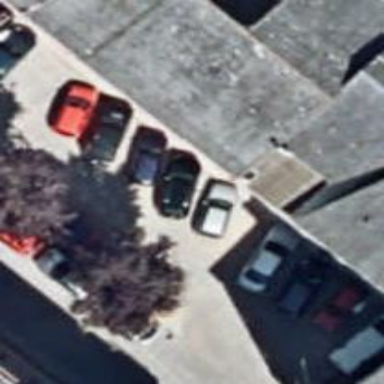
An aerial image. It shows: Cafe.